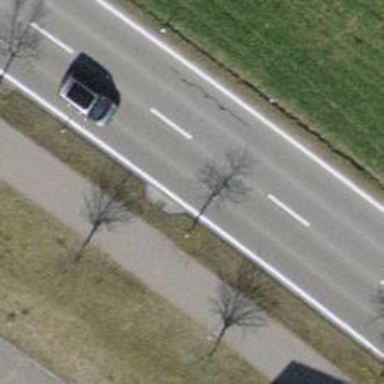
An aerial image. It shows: Urban tree adds touch of nature to the surroundings.